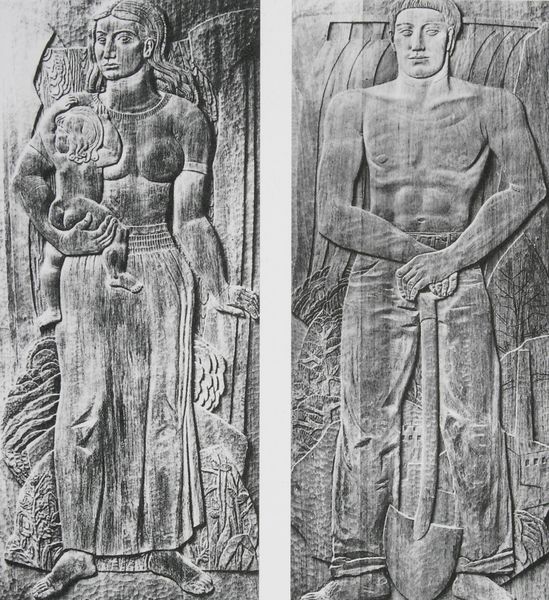
Titel: Natural Resources and Man Power
Künstler: William Zorach
Standort: Greenville (Tennessee)
Institution: Federal Courthouse
Schlagwörter: baum, dunkel, fuß, kopf, mann, nackt, schatten, wasser, weiß, bäume, landschaft, menschen, brust, busen, frau, frisur, frisuren, grau, haar, hell, hintergrund, holz, kleid, köpfe, licht, nase, ohr, rücken, schmuck, schwarz, stirn, haus, rock, alt, gesichter, hose, arm, arme, augen, gesicht, mensch, stein, hals, hände, feld, gebüsch, sonne, auge, haare, stoff, stoffe, eltern, kind, mutter, personen, vater, person, augenbrauen, frontal, kinn, locke, locken, ohren, schulter, bauern, sack, beine, relief, taille, bein, füße, hintern, schiff, segel, wangen, studie, acker, ernte, getreide, heu, säcke, ähre, kette, tag, baby, arbeiter, nasen, muskeln, starr, platte, wange, augenbraue, oberkörper, bauer, stiel, barfuss, scheune, fliese, enface, kleinkind, schnitzerei, armreif, werkzeug, ganzfigurenporträt, hüfte, antik, muskel, hochkant, frei, dyptichon, zerbrochen, schaufel, spaten, geschnitzt, drau, mamor, landarbeiter, landwirt, sozialistisch, archaisch, flachrelief, versehrt, armschmuck, vatter, stau, rilievo schiacciato, kop, rock ose